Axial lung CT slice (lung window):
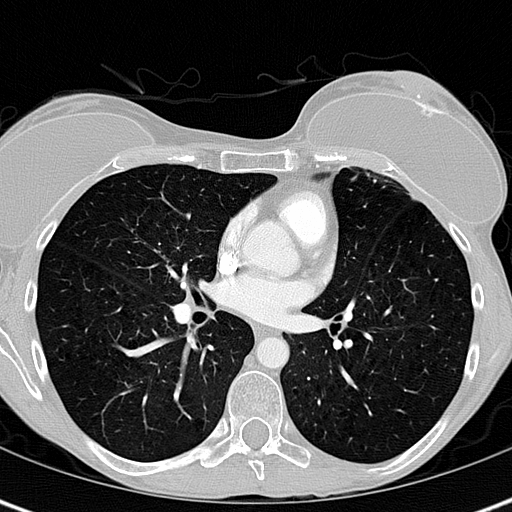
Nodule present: yes
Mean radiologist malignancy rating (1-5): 1